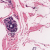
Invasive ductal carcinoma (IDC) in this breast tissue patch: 0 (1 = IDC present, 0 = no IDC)